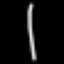
Label: line